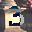
Label: 3